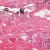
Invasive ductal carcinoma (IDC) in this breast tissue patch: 0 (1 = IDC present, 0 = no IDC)